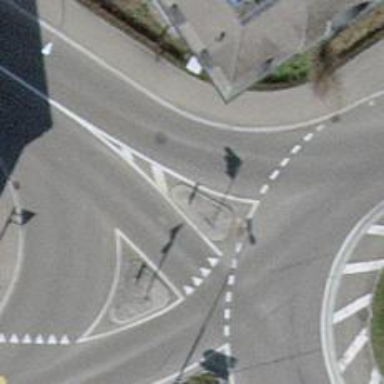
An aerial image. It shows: Traffic calming island.